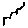
Label: star